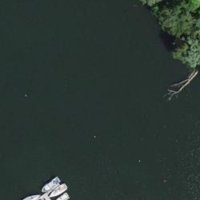
EUNIS habitat code: 14
Species observed at this site:
Phalacrocorax carbo